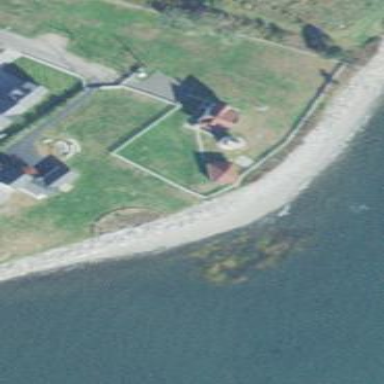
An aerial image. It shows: Breakwater constructed of rocks.